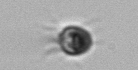
Label: Balanion